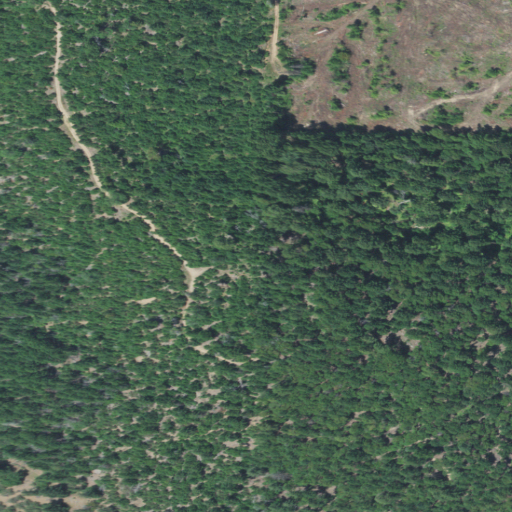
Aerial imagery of mountain in Oregon named Miller Mountain containing evergreen forest and grassland